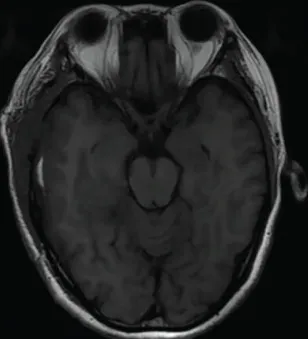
Postoperative brain MRI indicated abnormal long T1-weighted and long T2-weighted signal.
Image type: radiology (mri)